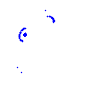
Particle: proton